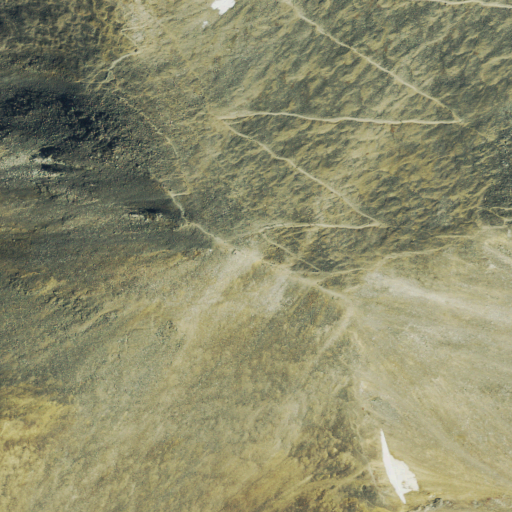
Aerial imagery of mountains in Colorado named Continental Mountains containing barren land, shrub, snow, and grassland